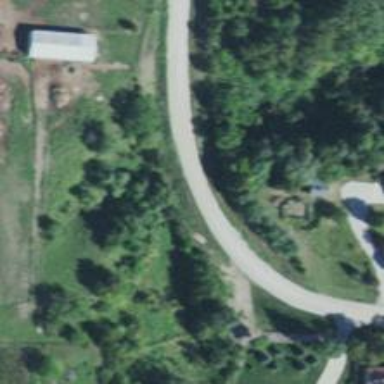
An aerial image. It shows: Culvert tunnel.